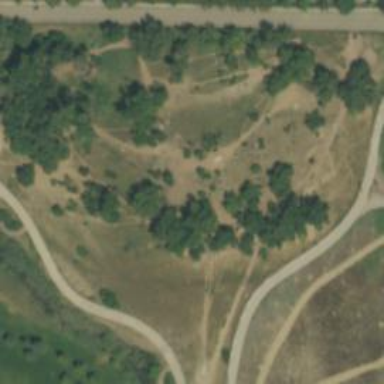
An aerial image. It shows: Disc golf basket.